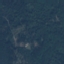
Land use / land cover class: Forest